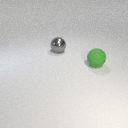
large gray metal sphere behind large green rubber sphere